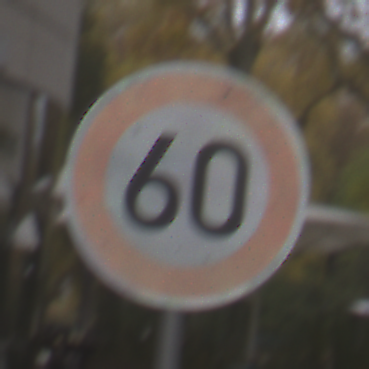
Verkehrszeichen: Geschwindigkeit60
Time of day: Midday
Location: Outdoor (Urban)
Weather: Overcast
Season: NotSpecified
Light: Natural